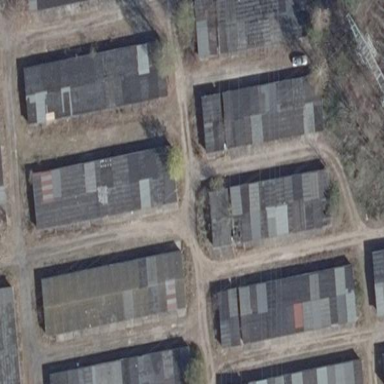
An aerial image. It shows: Group of garages.